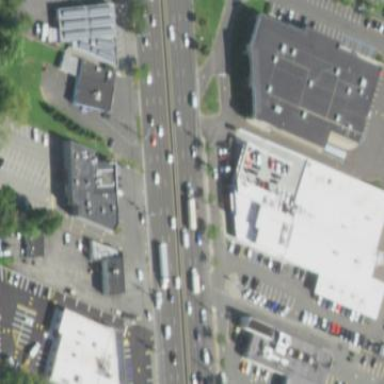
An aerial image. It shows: Building that houses car shop.